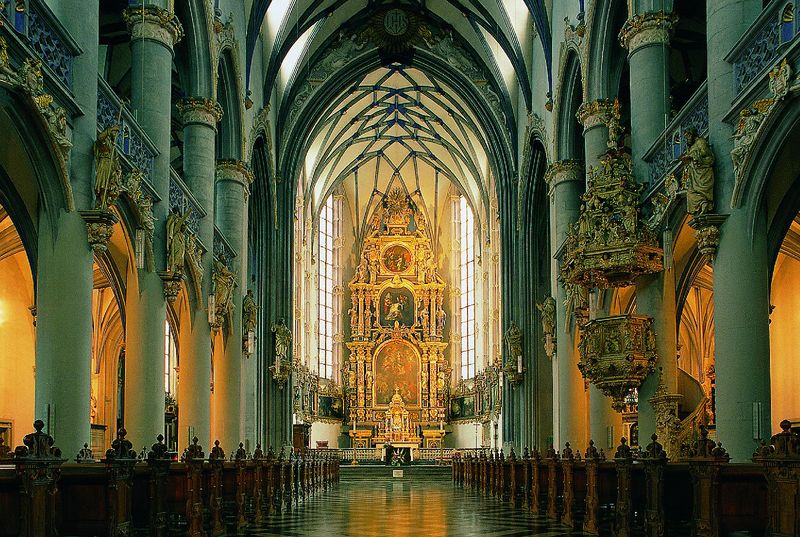
Titel: St. Mariae Himmelfahrt in Köln
Künstler: Christoph Wamser
Standort: Köln, St. Mariae Himmelfahrt (EU - D - NRW)
Schlagwörter: gemälde, gelb, fenster, holz, licht, säule, säulen, architektur, barock, stein, gitter, kirche, boden, gold, sitz, pflaster, empore, treppe, gestühl, glanz, foto, gang, gewölbe, stern, dom, rippen, mosaik, pracht, altar, bänke, hochaltar, kathedrale, langhaus, kreuzrippengewölbe, mittelschiff, statuen, dreischiffig, kanzel, rippengewölbe, spitzbogen, spitzbögen, apsis, chor, netz, altarbild, basilika, säulengang, kirhce, aufbau, seitenschiffe, vierung, längsschiff, köln, netzgewölbe, holzaltar, steinbogen, vierungsbogen, netzrippengewölbe, holz#, sternengewölbe